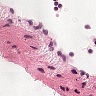
Metastatic tissue present: no